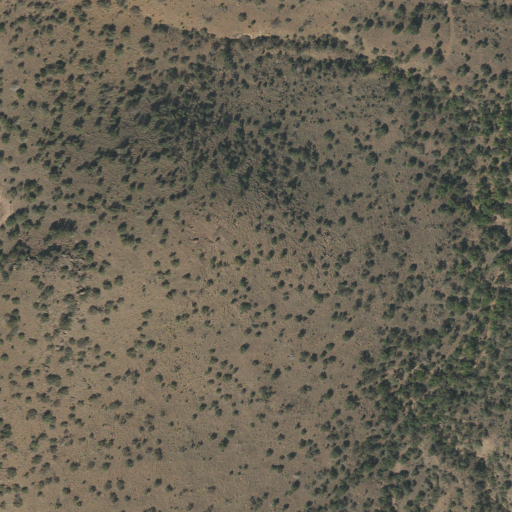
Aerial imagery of mountains in Texas named Davis Mountains containing deciduous forest, shrub, evergreen forest, and grassland